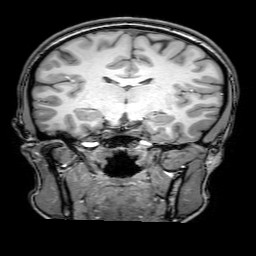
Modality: T1w
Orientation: sagittal